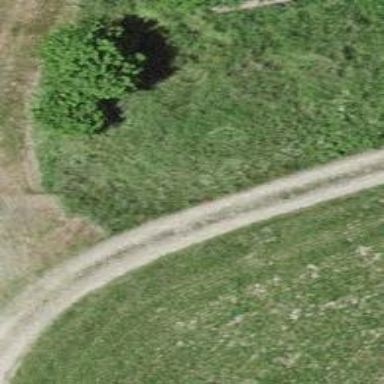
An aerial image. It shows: Route with pebblestone track of grade 3.